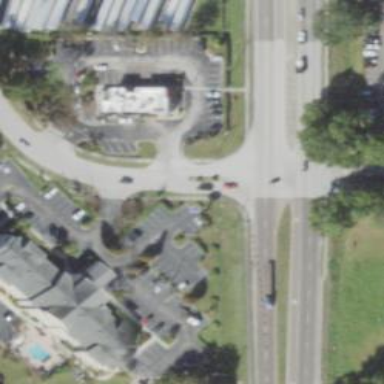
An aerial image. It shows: Unmarked road crossing.